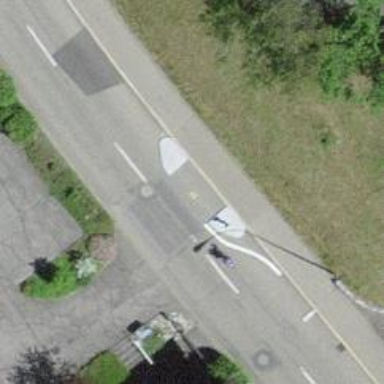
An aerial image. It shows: Uncontrolled zebra crossing on the road.